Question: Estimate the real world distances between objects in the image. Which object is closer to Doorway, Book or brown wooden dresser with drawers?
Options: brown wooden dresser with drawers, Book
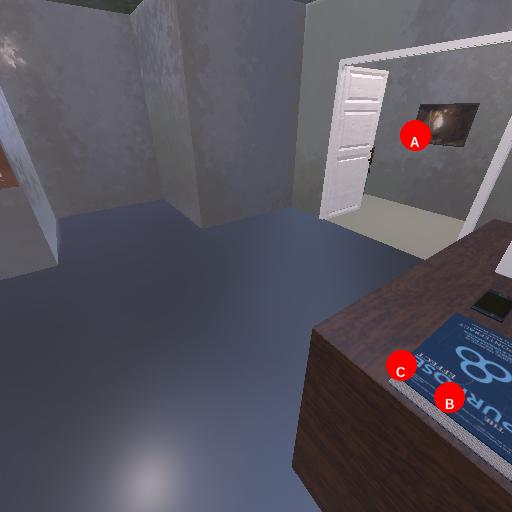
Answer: brown wooden dresser with drawers